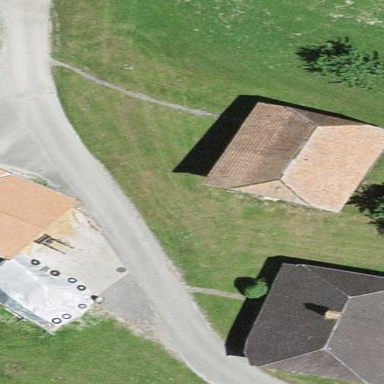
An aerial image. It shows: Barn.